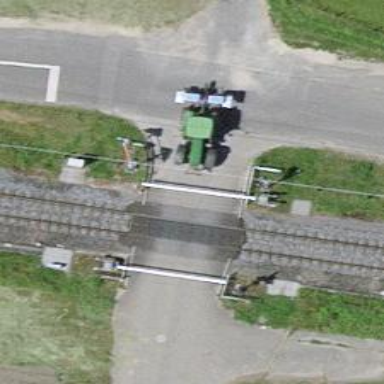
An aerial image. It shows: Single railway track with electrified contact line.